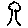
Label: tree